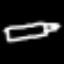
Label: pencil